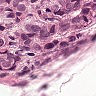
Metastatic tissue present: yes